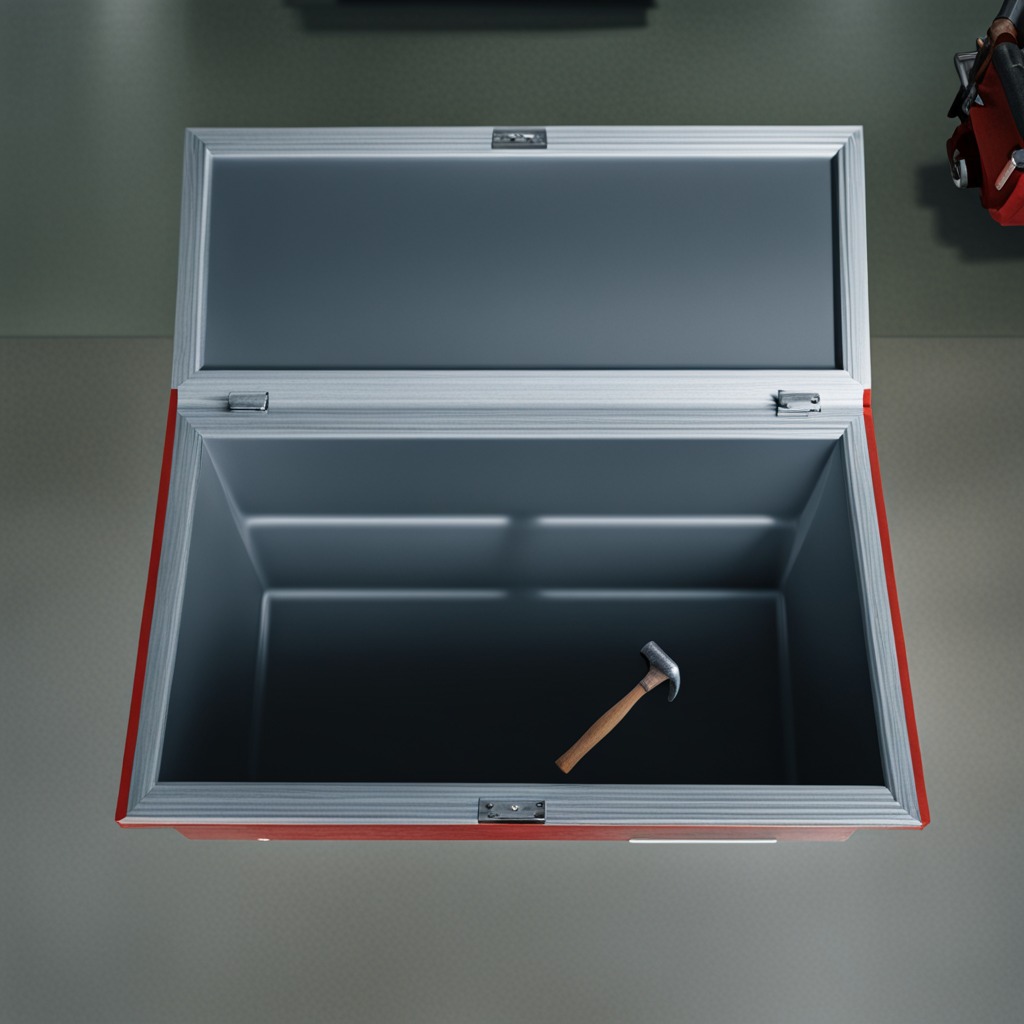
A hammer lying on a toolbox surface in an airplane hangar workshop 8K.